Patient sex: F
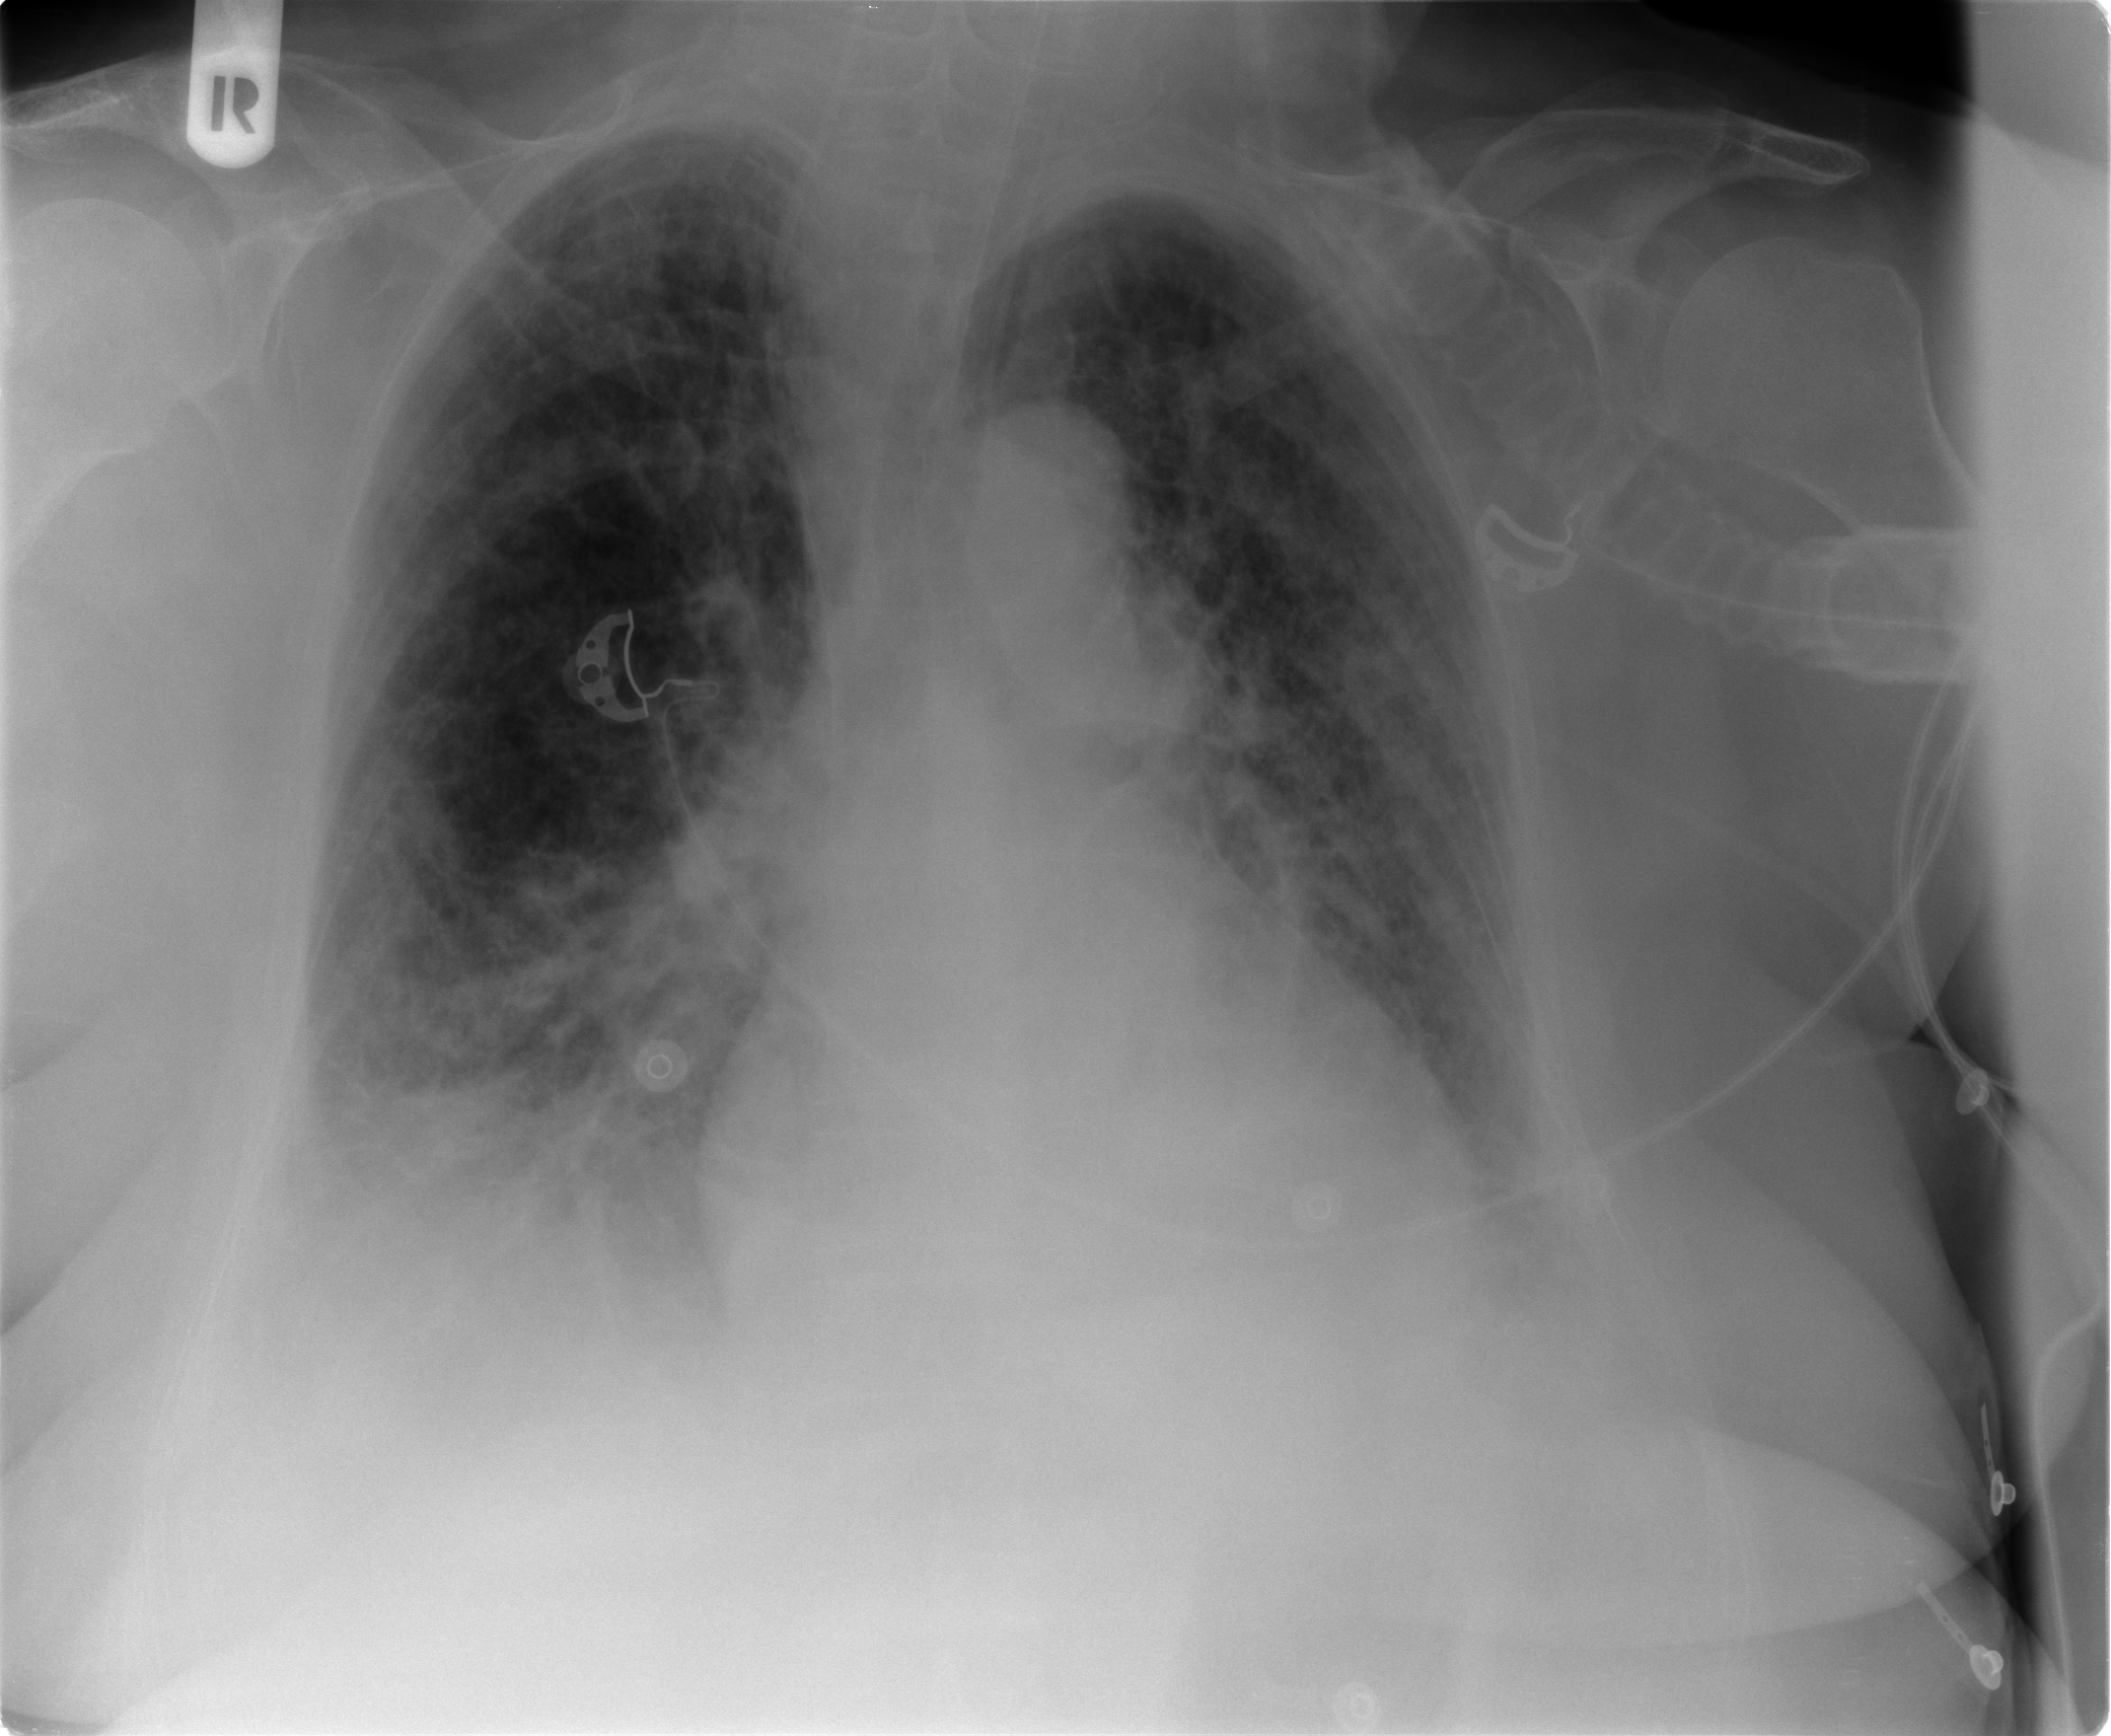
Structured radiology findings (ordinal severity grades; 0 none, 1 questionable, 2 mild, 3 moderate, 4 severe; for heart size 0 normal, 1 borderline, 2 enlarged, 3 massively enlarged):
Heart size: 1
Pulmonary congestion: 2
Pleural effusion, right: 2
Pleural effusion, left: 2
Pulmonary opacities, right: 2
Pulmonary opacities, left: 2
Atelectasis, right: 2
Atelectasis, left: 2